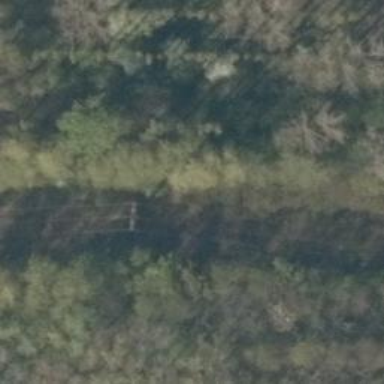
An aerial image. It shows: Minor power line.